Field crop: maize
Growth stage: 1
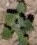
Species: chenopodium